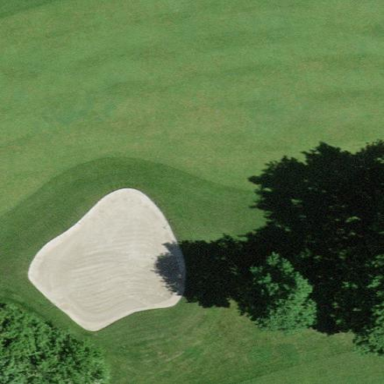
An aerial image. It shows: Golf bunker filled with natural sand.